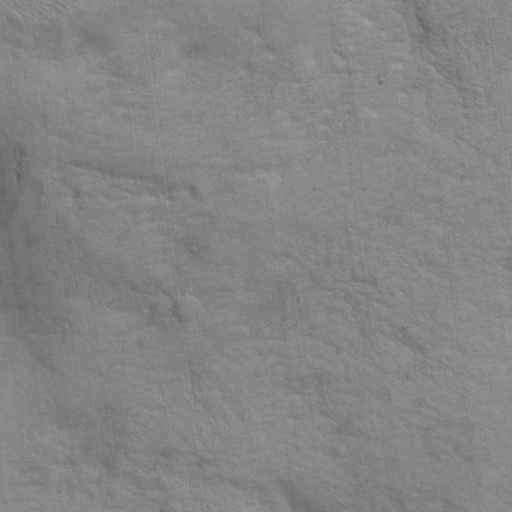
Classes present: Background